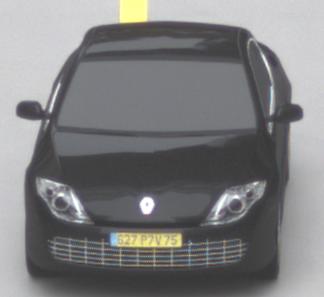
Make: Renault
Model: Laguna Coupé TCe 170
Detailed model: Laguna (III) Coupé
Model produced from: 2010/11
Model produced until: 2011/05
Doors: 2
Color: black
Road condition: dry road
Daytime: midday
Contrast: low contrast